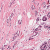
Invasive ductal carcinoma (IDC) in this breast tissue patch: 1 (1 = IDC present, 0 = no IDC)